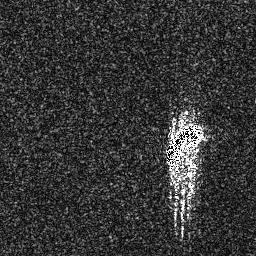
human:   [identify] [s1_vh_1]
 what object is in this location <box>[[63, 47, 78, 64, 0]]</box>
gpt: <ref>1 large ship at the right</ref>